Current action and preconditions to check: trajectory_clear

Your task: For each precondition in the list above, predict whether it will hold at this action.

Consider the current scene as observed from the mobile robot's camera, and analyze the predicted future states of all dynamic agents (e.g., people, animals, vehicles, or any moving entities) within the NEXT SECOND.

IMPORTANT: Only answer "very likely" if you are absolutely certain—based on strong, clear evidence—that a dynamic agent will violate the precondition in the predicted future state. Do NOT answer "very likely" for unlikely, ambiguous, or low-probability risks.

Ask yourself for each precondition: Is there a high probability, with clear and convincing evidence, that the predicted future states of any dynamic agent will interfere with the predicted future state of the currently executing action within the NEXT SECOND, causing that precondition to fail?

Assess the risk level based on these predictions. Use "likely" or "very likely" if motions create a clear risk of interference.

Use "neutral" or "improbable" if agents are nearby but their predicted paths are clearly diverging or non-conflicting.

Failure Risk Categories: "very improbable", "improbable", "neutral", "likely", "very likely"

Answer Format: Output ONLY the probability_of_failure value from these categories: "very improbable", "improbable", "neutral", "likely", "very likely"

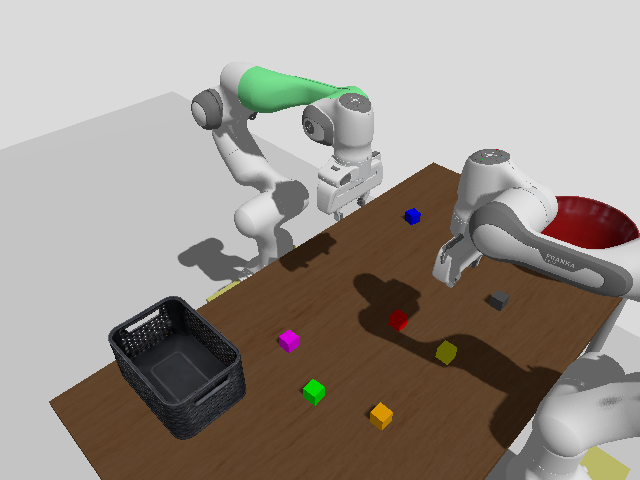

Answer: very improbable